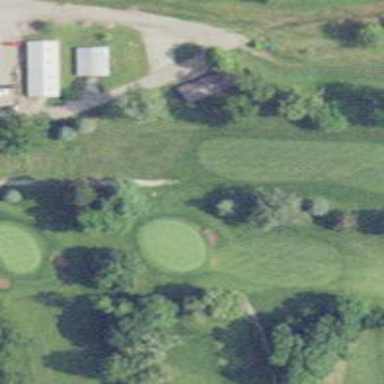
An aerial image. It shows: Golf hole.